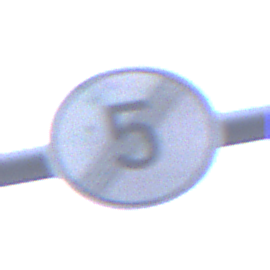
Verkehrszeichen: EndeGeschwindigkeit5
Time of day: SunriseSunset
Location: Outdoor (Urban)
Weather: PartlyCloudy
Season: NotSpecified
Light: Natural